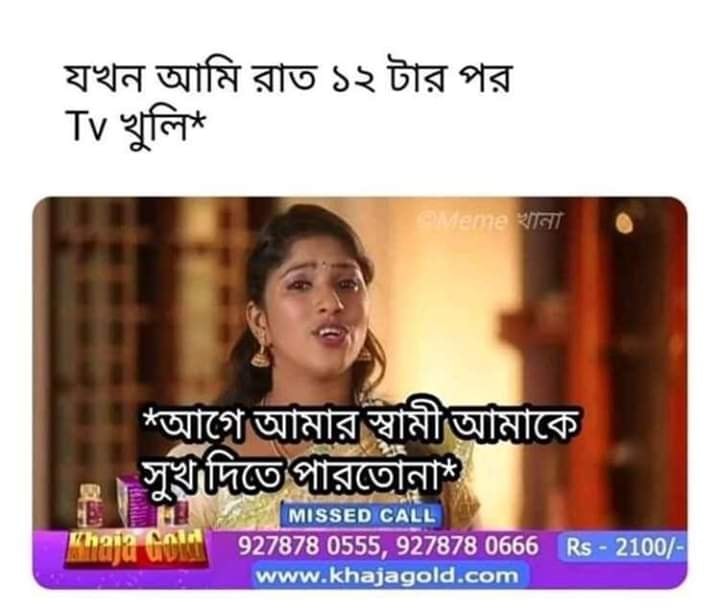
Text: যখন আমি রাত ১২ টার পর Tv খুলি*     *আগে আমার স্বামী আমাকে সুখ দিতে পারতোনা*
Label: Hate
Hate category: Personal Offence
Targeted group: Individual